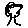
Label: tree